Field crop: maize
Growth stage: 2
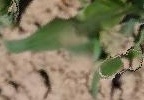
Species: maize